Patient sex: M
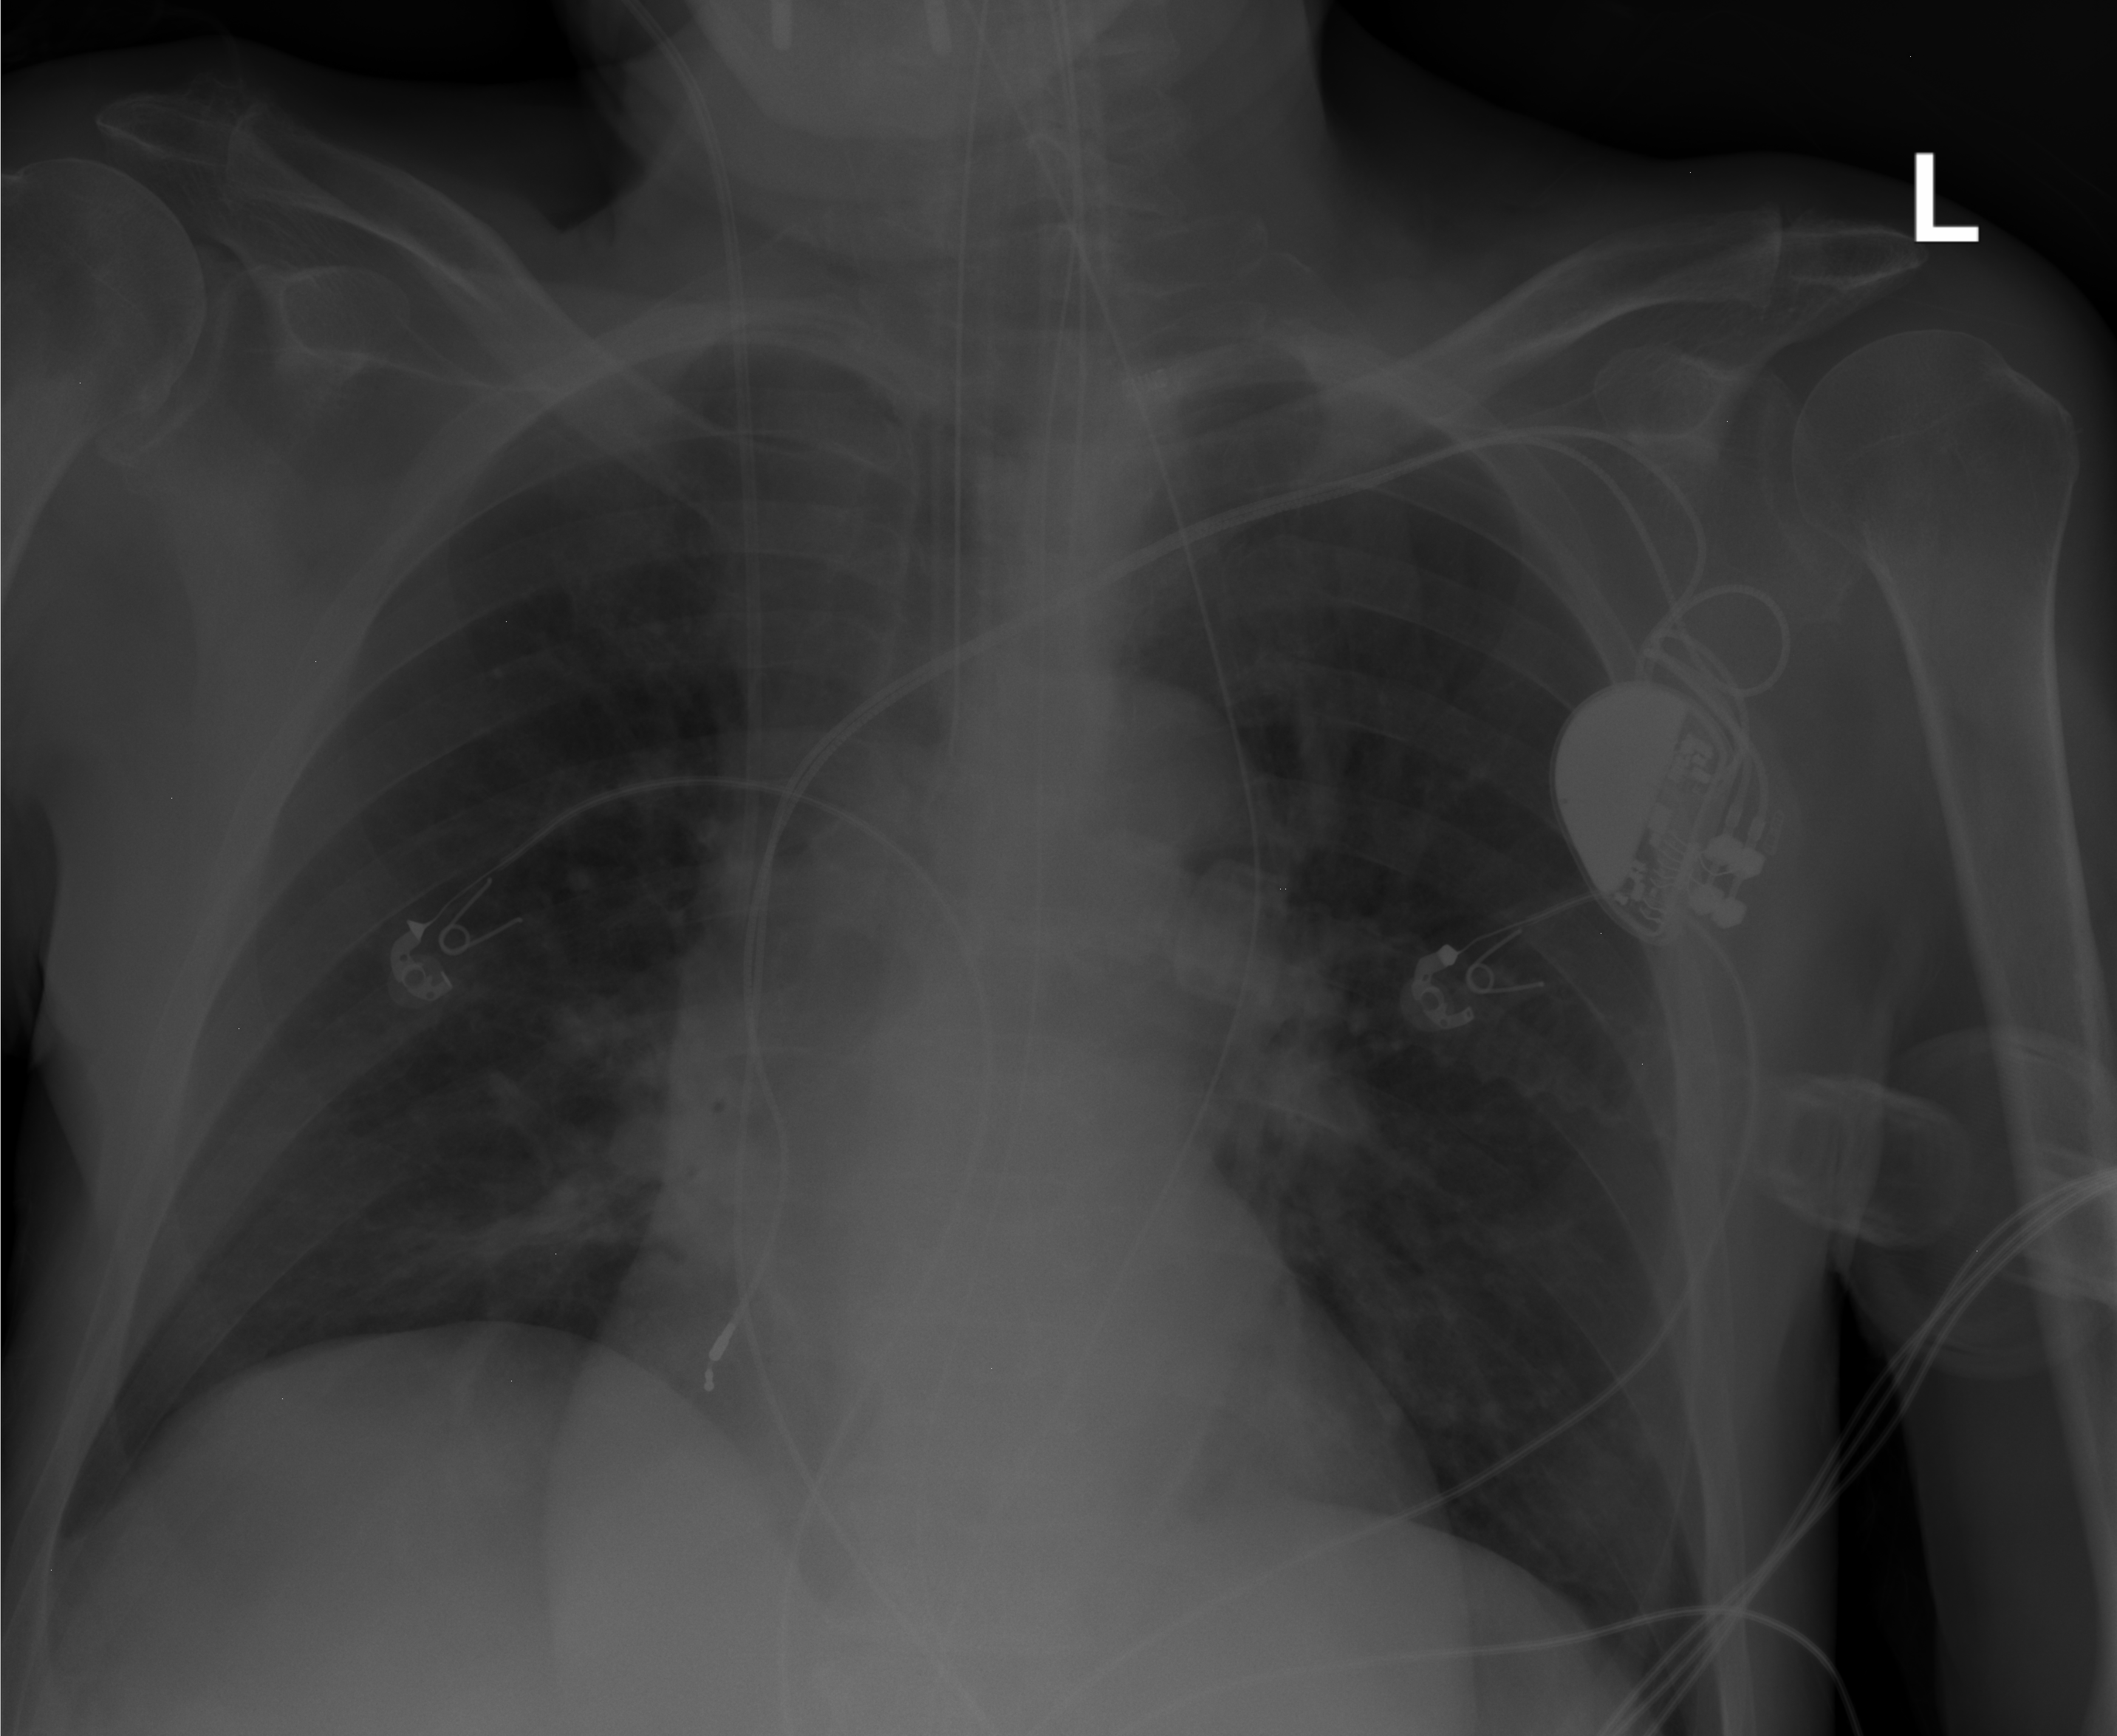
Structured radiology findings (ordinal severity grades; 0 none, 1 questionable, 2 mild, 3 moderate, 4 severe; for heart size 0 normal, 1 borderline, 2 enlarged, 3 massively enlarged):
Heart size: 1
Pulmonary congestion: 1
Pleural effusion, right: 0
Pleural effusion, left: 0
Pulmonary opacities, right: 0
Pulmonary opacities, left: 0
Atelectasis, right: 0
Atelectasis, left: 0